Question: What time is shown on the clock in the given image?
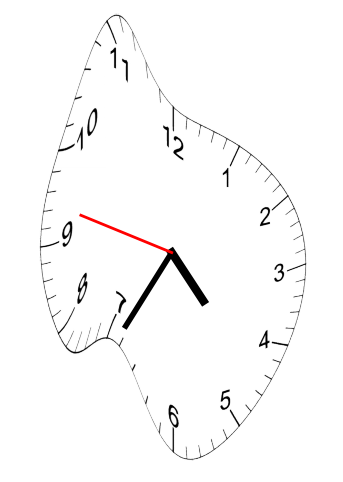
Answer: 04:34:47